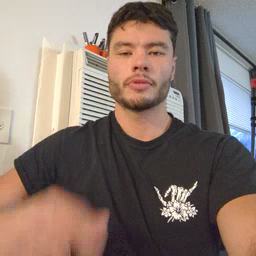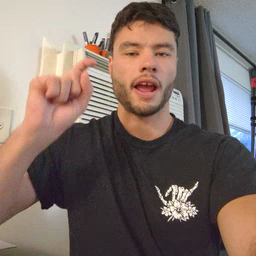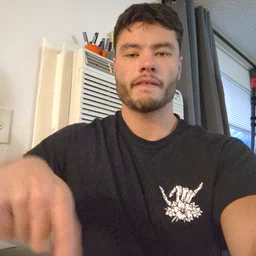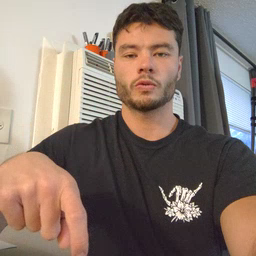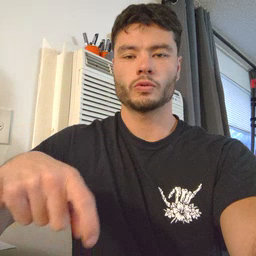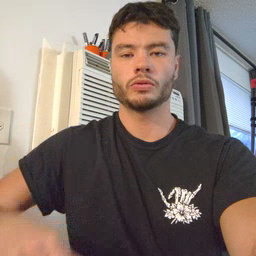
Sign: haveto